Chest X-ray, AP view. Patient: 61 years old, sex F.
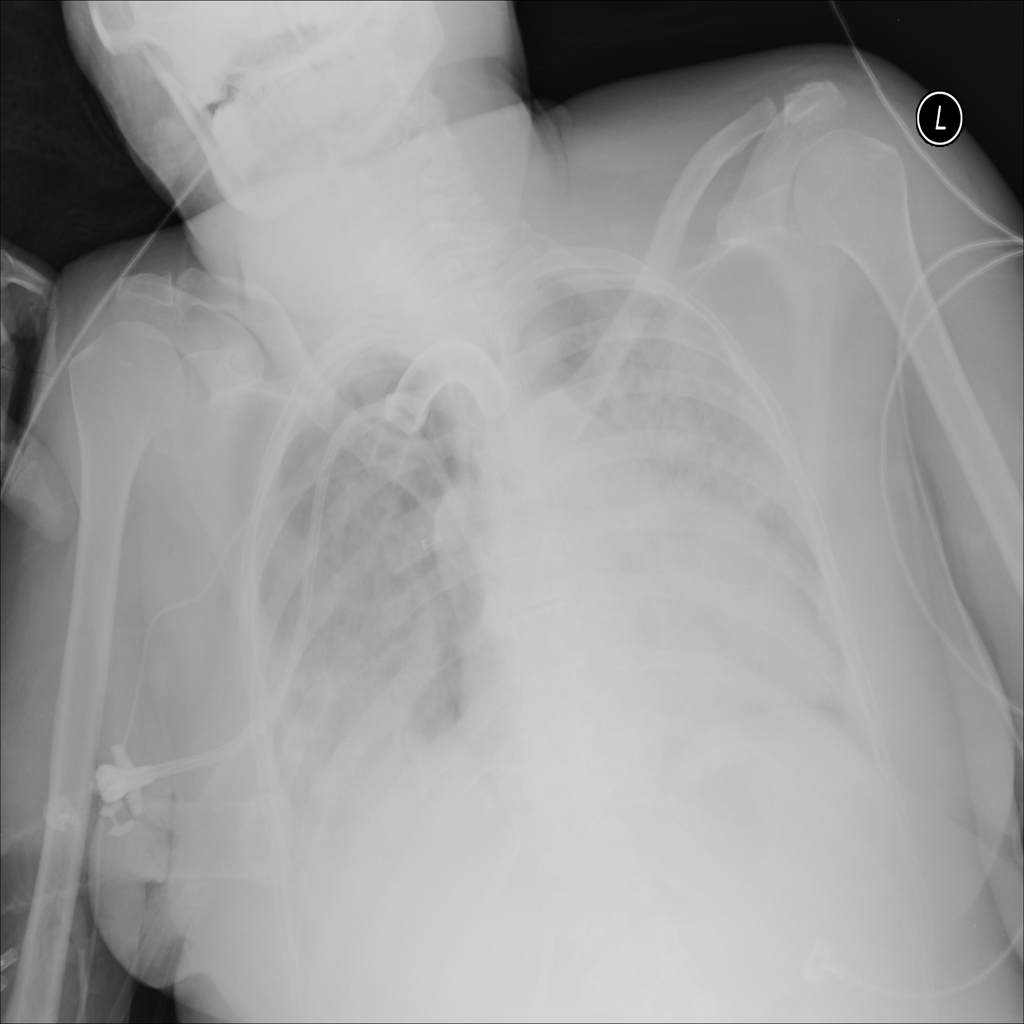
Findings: Infiltration